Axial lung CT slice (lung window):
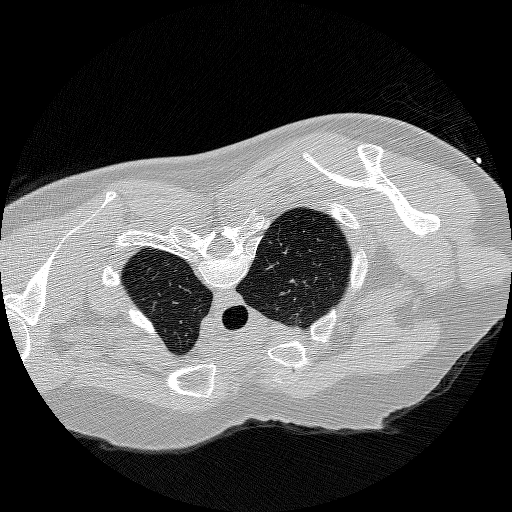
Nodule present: no